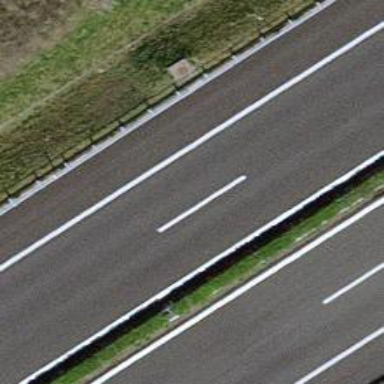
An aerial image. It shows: Motorway.